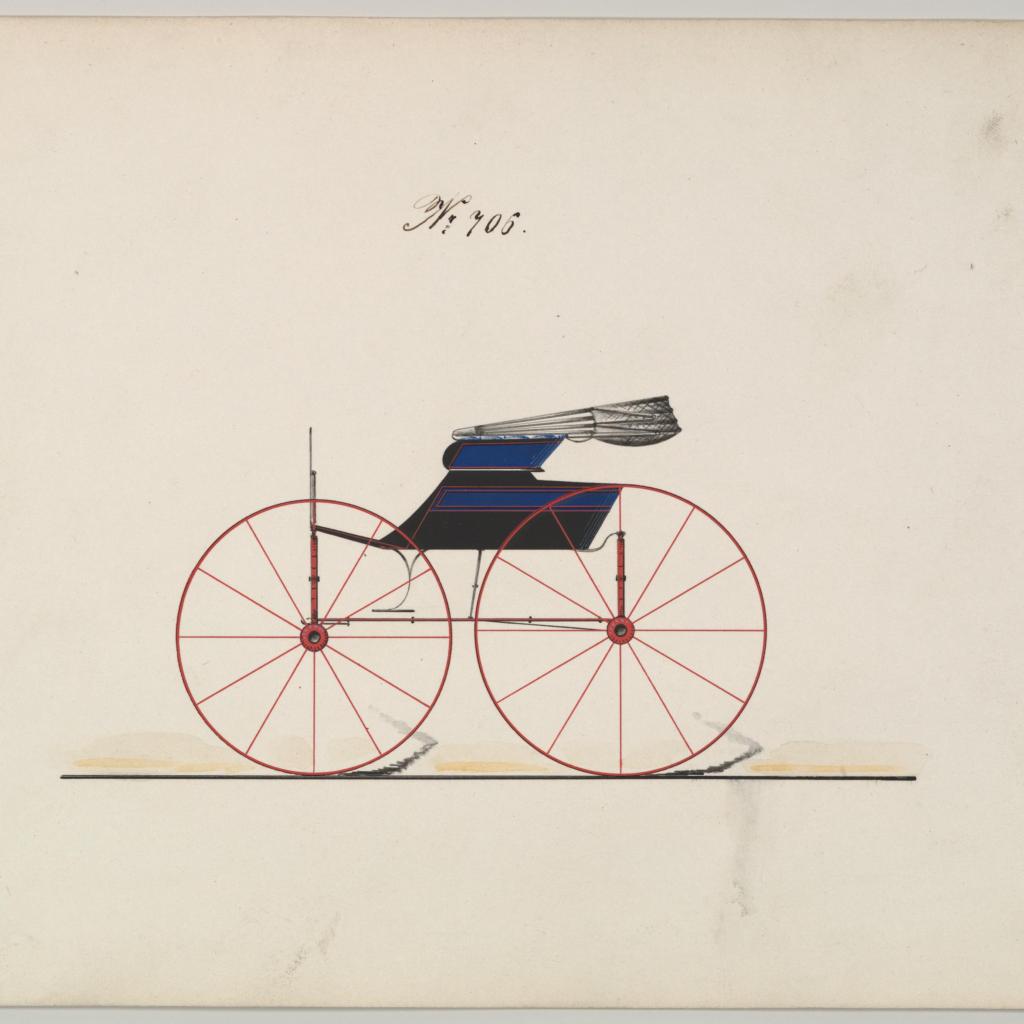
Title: Road Wagon #706
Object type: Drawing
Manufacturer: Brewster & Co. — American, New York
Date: ca. 1870
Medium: Pen and black ink, watercolor and gouache
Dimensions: sheet: 6 7/8 x 9 13/16 in. (17.5 x 24.9 cm)
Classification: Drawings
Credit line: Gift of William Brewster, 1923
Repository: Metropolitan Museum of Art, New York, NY